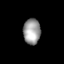
Tissue: skin
Cell type: Epithelial cells
Senescence score: 0.2601
Nuclear area (px): 430
Mean DAPI intensity: 156.319